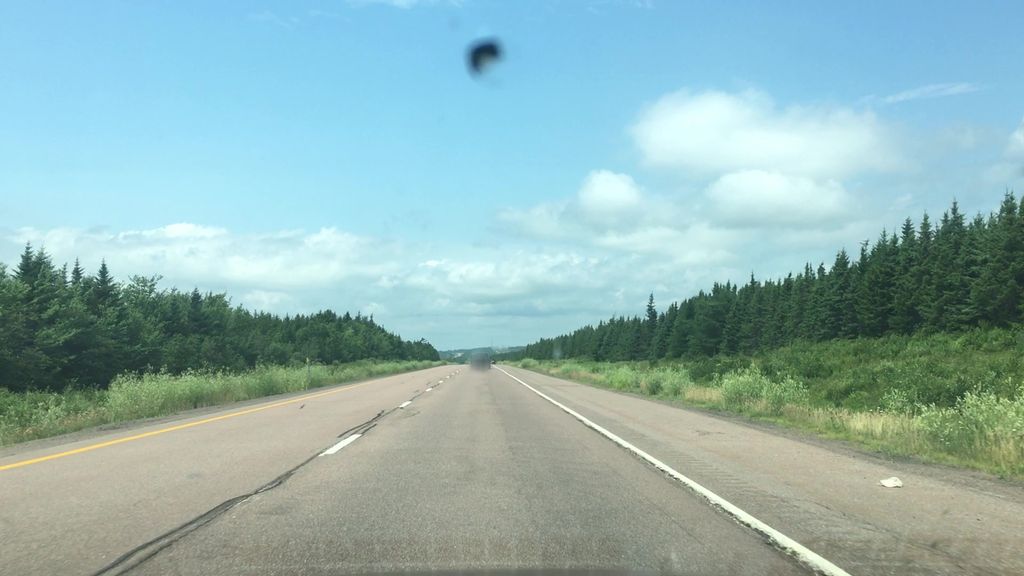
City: charlottetown